【题型】填空题　【知识点】立体几何　【难度】easy
已知一个圆台有内切球，且两底面半径分别为1，4，则该圆台的表面积为\underline{\quad\quad\quad}.
【解答】
\textbf{【答案】} \(42\pi\)

\vspace{1em}

\textbf{【分析】} 借助于轴截面，根据内切圆的性质分析可知圆台的母线长为5，进而可求表面积.

\vspace{1em}

\textbf{【详解】} 如图所示，等腰梯形 \(ABCD\) 为圆台轴截面，

内接圆 \(O\) 与梯形 \(ABCD\) 切于点 \(O_1,E,O_2,F\)，其中 \(O_1,O_2\) 分别为上、下底面圆心，

则梯形的腰长 \(BC = BE + CE = O_2B + O_1C = 5\)，即圆台的母线长为5，

所以该圆台的表面积为 \(16\pi + \pi + 5(4+1)\pi = 42\pi\).

故答案为：\(42\pi\).
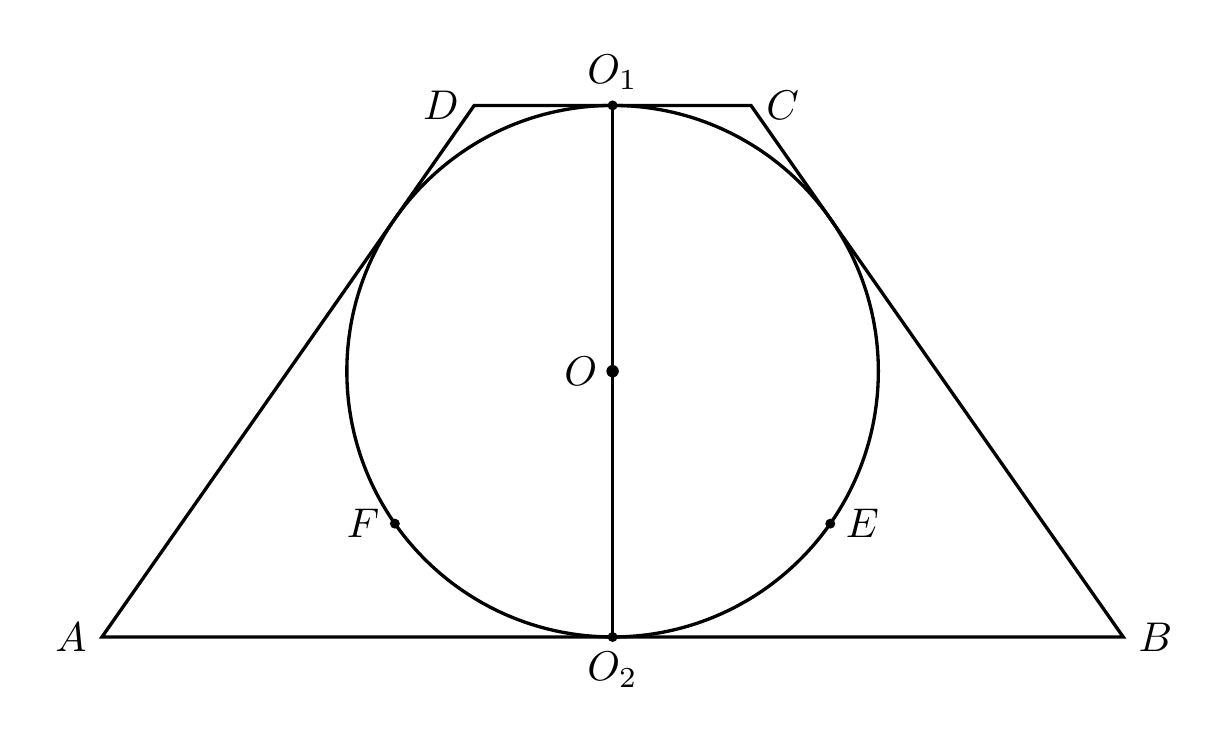